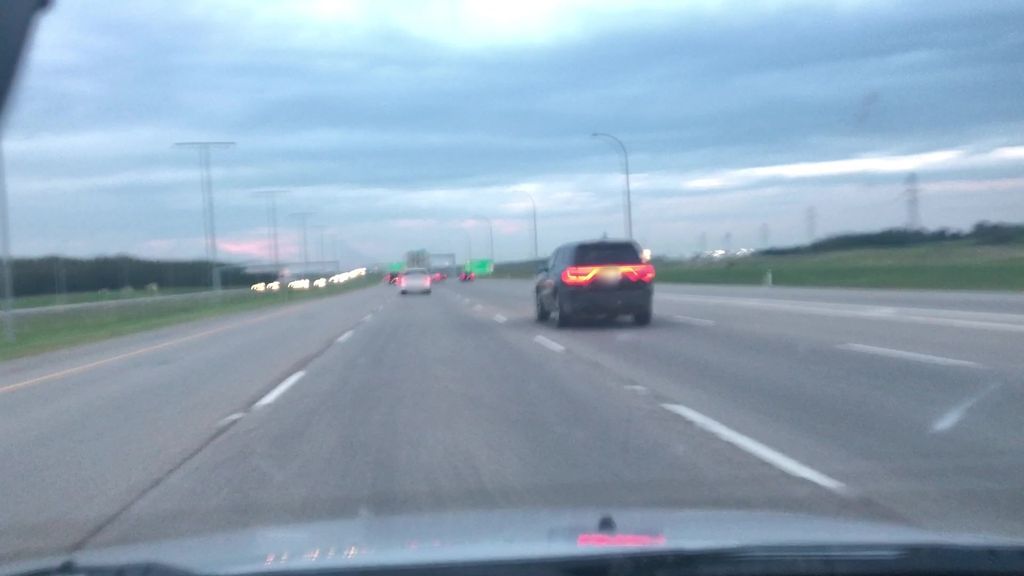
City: edmonton